Question: I am developing a software using VB .NET in a computer running Windows 7 32-bit OS.
The software contains those lines of code as shown below:
'''
Dim cn As New OleDbConnection
cn.ConnectionString = "Provider=Microsoft.ACE.OLEDB.12.0;Data Source=" & fileNameStr & ";Jet OLEDB:Database Password=xxxxxx"
cn.Open()
'''
The codes above open a Microsoft Access file (extension: mdb), which is protected by a password.
In my computer (32 bit Windows 7), the codes work fine.
However, when I test this software in other computers (64 bit Windows 7), I got the error message as shown below:

I have tried to install another driver called "Microsoft Access Database Engine 2010 Redistributable" in those computers getting the error message, however it does not solve the problem.
Can you suggest where my mistakes are and how to resolve them?
Thank you.
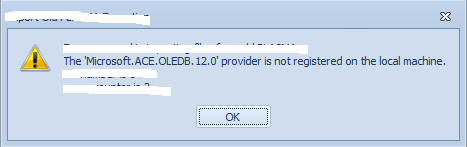
Answer: Change your application to compile under x86 and not AnyCPU or x64. To do this in VB:
1. Right click on your project in the solution explorer and choose properties (or go under the "Project" menu and select "Properties"
2. Click on the compile tab
3. Change the "Target CPU" drop down to be x86.